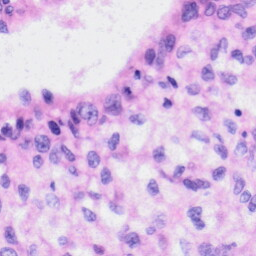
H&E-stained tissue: Liver